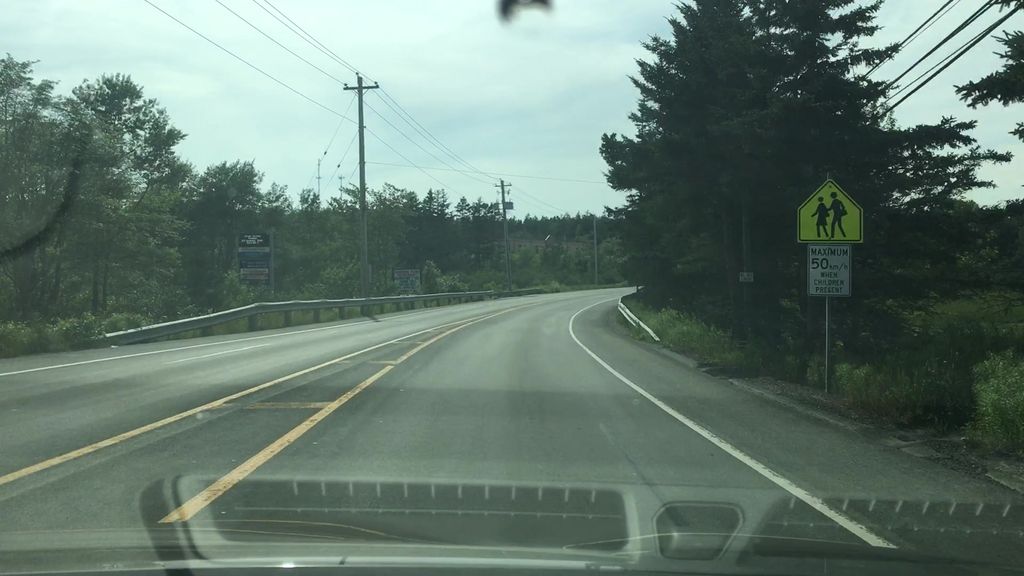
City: halifax